Aerial crown-view tile of a tropical tree (Barro Colorado Island, Panama), acquired 20250317:
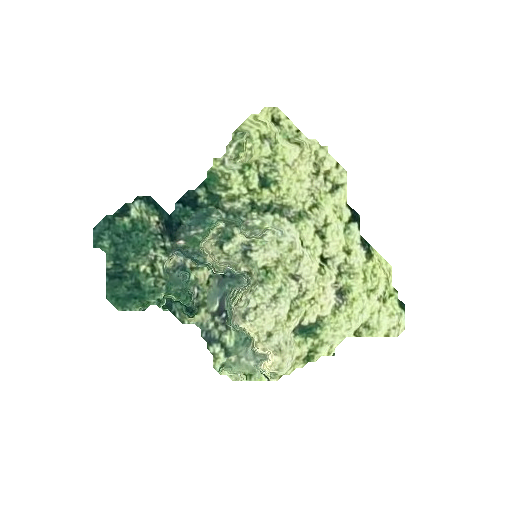
Species: Aspidosperma desmanthum
GBIF accepted scientific name: Aspidosperma desmanthum
Crown area: 72.334 m²